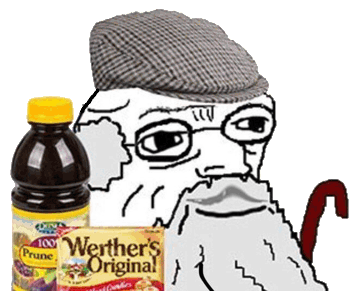
Label: 5_Boomer